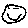
Label: smiley face